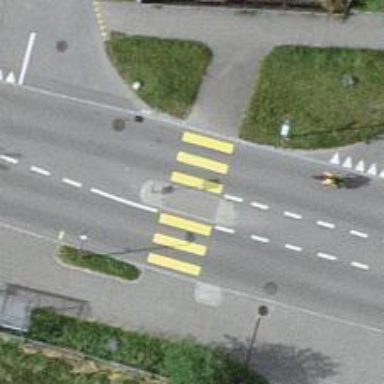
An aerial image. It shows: Uncontrolled zebra crossing on the road.